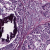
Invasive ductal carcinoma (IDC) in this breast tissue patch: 0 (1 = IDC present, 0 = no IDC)